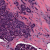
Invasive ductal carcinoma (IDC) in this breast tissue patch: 1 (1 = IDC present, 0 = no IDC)